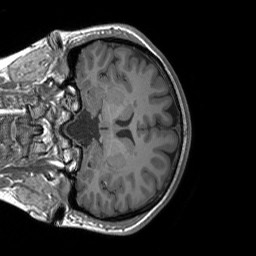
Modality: T1w
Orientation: coronal